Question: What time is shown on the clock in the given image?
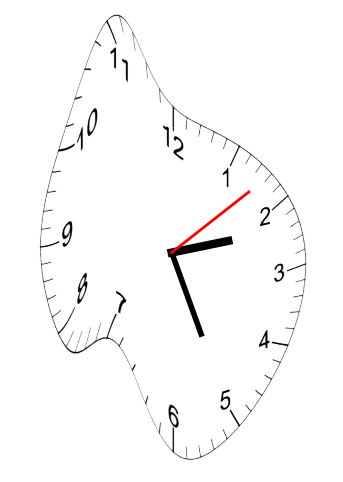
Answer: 02:25:08